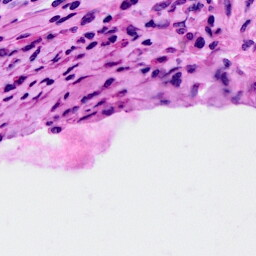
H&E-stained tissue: Cervix